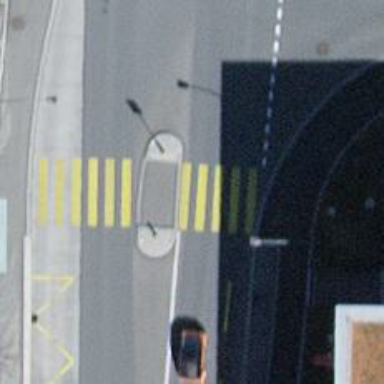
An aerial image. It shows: Uncontrolled road crossing with pedestrian island.